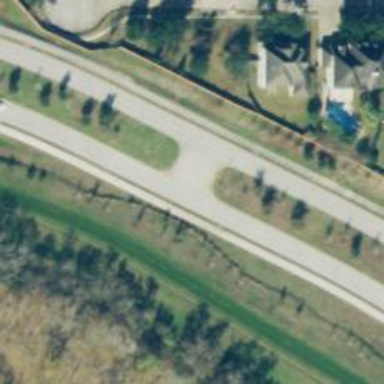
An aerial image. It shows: Secondary road.